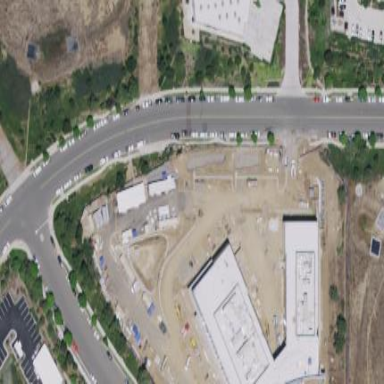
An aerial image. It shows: Commercial building.